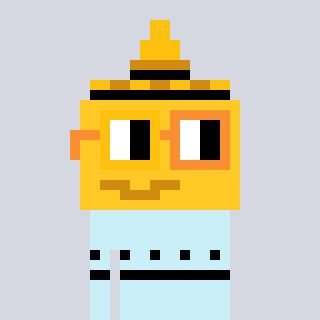
a pixel art character with square yellow and orange glasses, a mustard-shaped head and a cold-colored body on a cool background